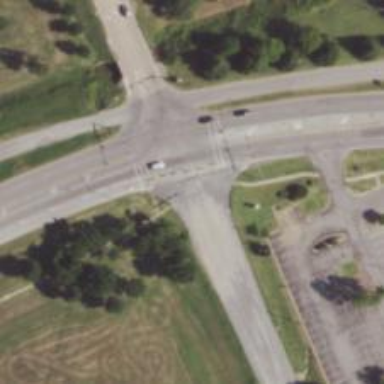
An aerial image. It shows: Uncontrolled road crossing.